Question: In my app, I recorded a video & play it through MpMovie Player. It seems works fine.
But when i play video, The navigation bar(default progress bar) is come down rather than join with status bar.

'''
-(IBAction)mth_play:(id)sender
{
NSArray *paths = NSSearchPathForDirectoriesInDomains(NSDocumentDirectory , NSUserDomainMask, YES);
NSString *VidLibrary = [paths objectAtIndex:0];
NSString *url = [VidLibrary stringByAppendingPathComponent:@"p.mp4"];
MPMoviePlayerViewController *pv=[[MPMoviePlayerViewController alloc]initWithContentURL:[NSURL fileURLWithPath:url]];
[[NSNotificationCenter defaultCenter]addObserver:self selector:@selector(playfinish:) name:MPMoviePlayerPlaybackDidFinishNotification object:[pv moviePlayer]];
MPMoviePlayerController *pc=[pv moviePlayer];
[self.view addSubview:pv.view];
[pc play];
}
'''
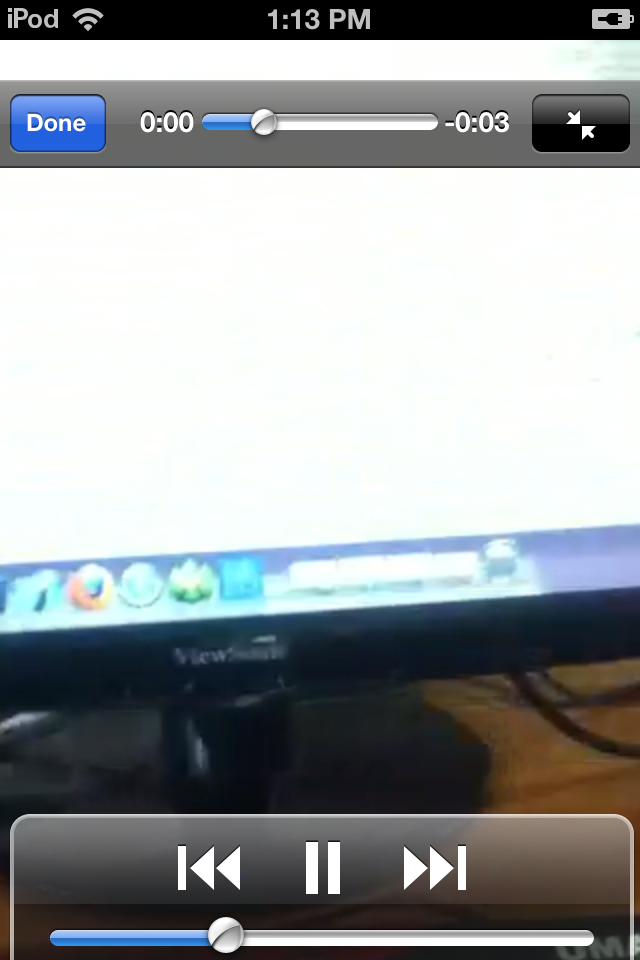
Answer: Is there any particular reason why you added the 'MPMoviePlayerViewController''s 'view' as a subview?
You can show the 'MPMoviePlayerViewController' modally instead:
'''
[self presentViewController:pv animated:YES completion:nil]; // iOS 5+
'''
or
'''
[self presentModalViewController:pv animated:YES]; // technically deprecated in iOS 6
'''